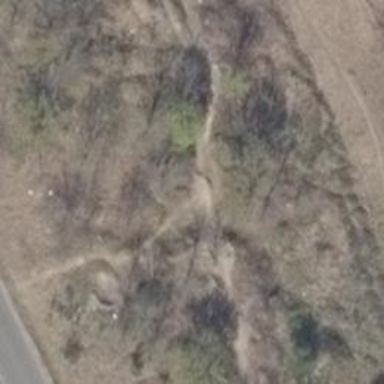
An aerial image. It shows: Dirt path.